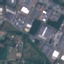
Label: Industrial